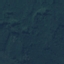
Label: Forest